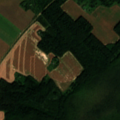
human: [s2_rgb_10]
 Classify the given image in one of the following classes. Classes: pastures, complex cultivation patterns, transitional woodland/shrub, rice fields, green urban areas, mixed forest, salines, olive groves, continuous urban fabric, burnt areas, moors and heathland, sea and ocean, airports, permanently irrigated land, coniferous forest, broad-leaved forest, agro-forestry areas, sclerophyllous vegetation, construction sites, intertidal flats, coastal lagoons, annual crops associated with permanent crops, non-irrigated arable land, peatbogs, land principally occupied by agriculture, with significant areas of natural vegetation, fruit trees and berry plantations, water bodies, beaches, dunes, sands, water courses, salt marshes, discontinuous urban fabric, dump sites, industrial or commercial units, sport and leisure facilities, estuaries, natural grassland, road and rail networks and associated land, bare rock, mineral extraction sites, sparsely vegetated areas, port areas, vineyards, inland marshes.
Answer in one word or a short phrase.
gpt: non-irrigated arable land, complex cultivation patterns, mixed forest, transitional woodland/shrub